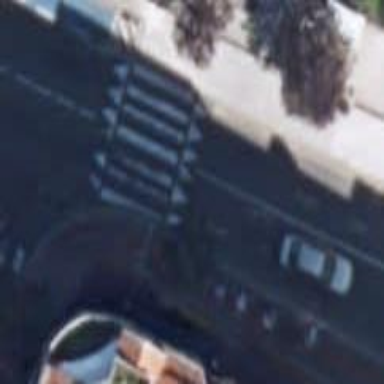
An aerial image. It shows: Marked zebra crossing with traffic calming measures.